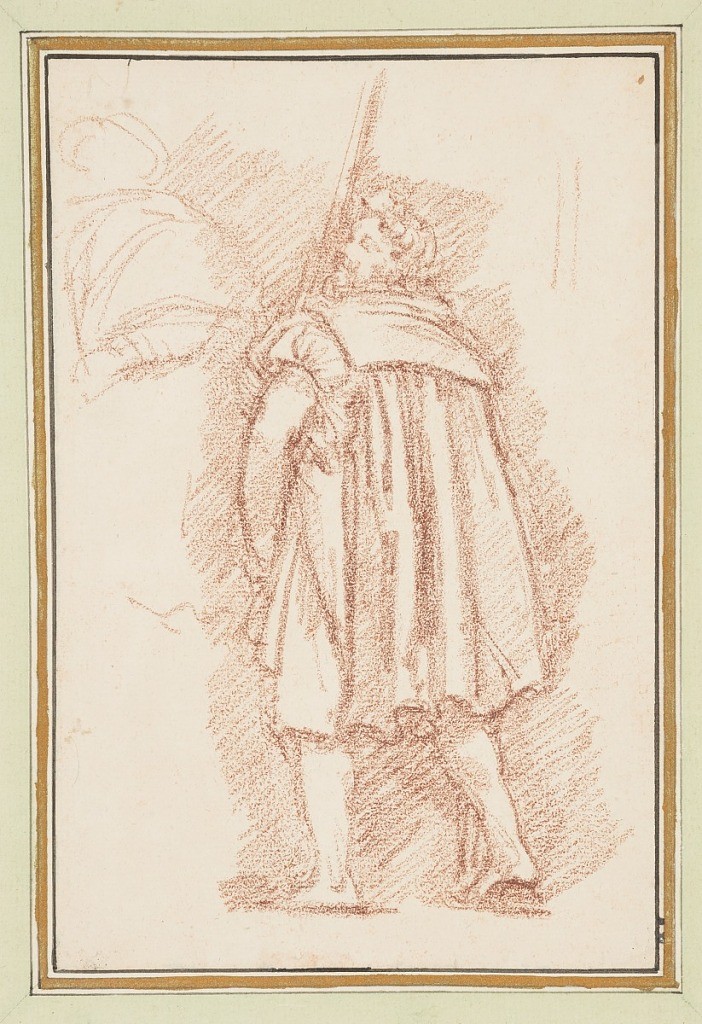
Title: Male figure in Renaissance dress
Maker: Jean-Robert Ango, French, active in Rome 1759 –1770, d. 1773
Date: ca. 1759–70
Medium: Red chalk on paper
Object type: Drawing
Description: Back view of male figure in Renaissance dress